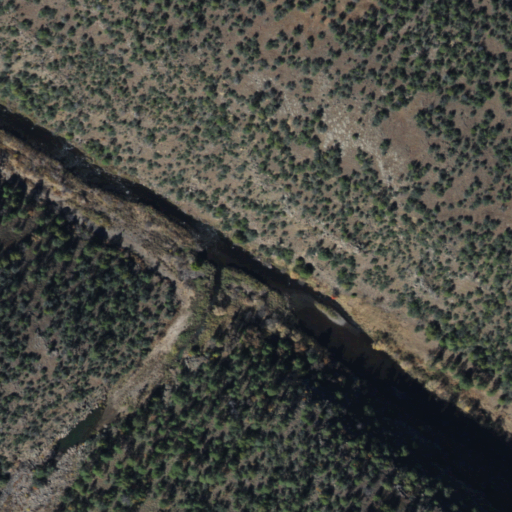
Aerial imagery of valley in Arizona named Sawmill Canyon containing evergreen forest and shrub